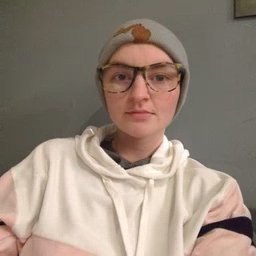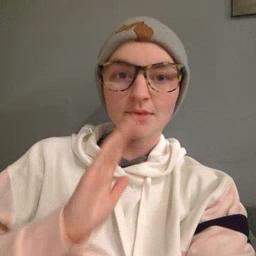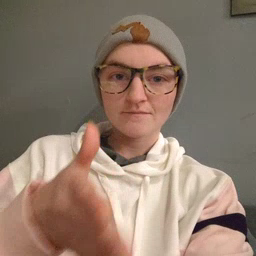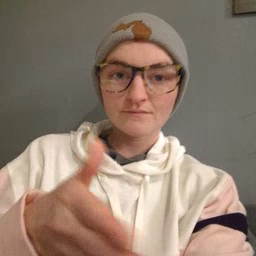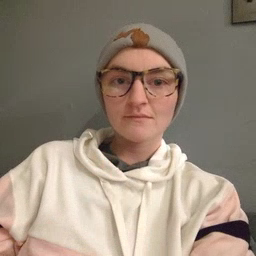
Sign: after